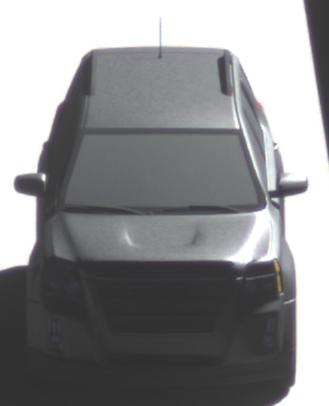
Make: GMC
Model: Terrain
Detailed model: Gen. 1
Model produced from: 2009
Model produced until: 2017
Doors: 5
Color: gray
Road condition: dry road
Daytime: midday
Contrast: high contrast